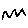
Label: zigzag